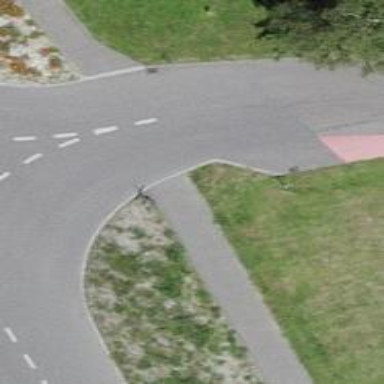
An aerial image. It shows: Unmarked crossing on the road.